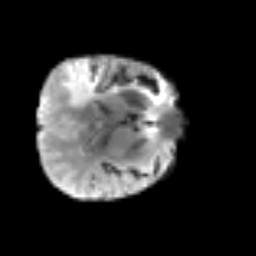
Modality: T2w
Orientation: axial
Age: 56
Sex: male
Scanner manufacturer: siemens
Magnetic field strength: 3 T
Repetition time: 3.2 s
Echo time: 0.081 s